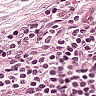
Metastatic tissue present: no